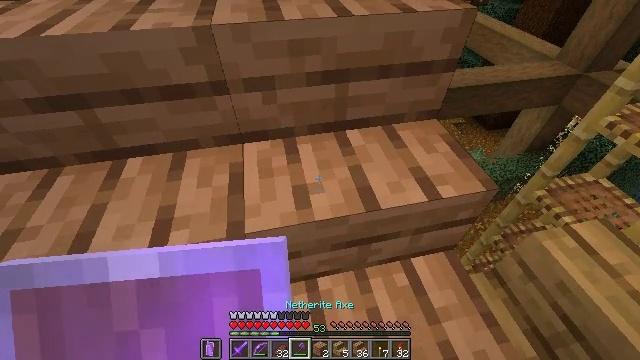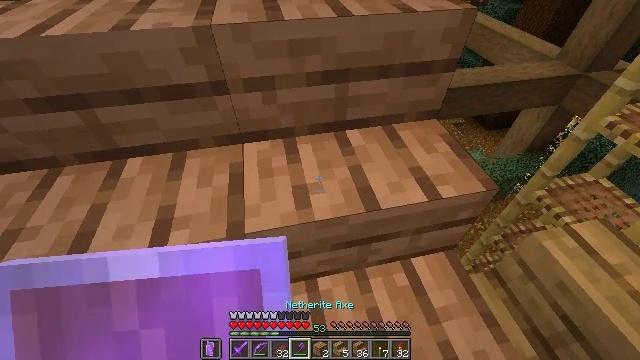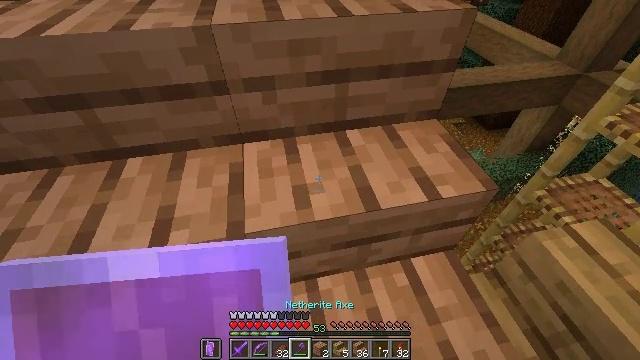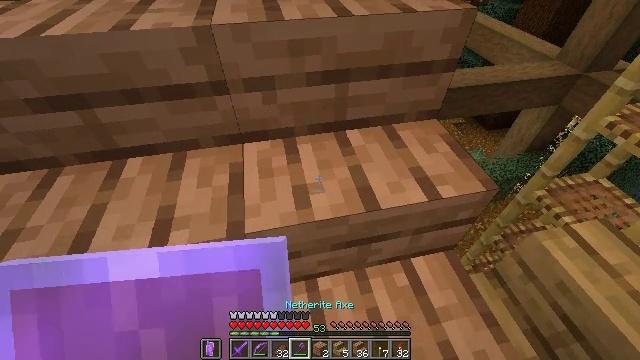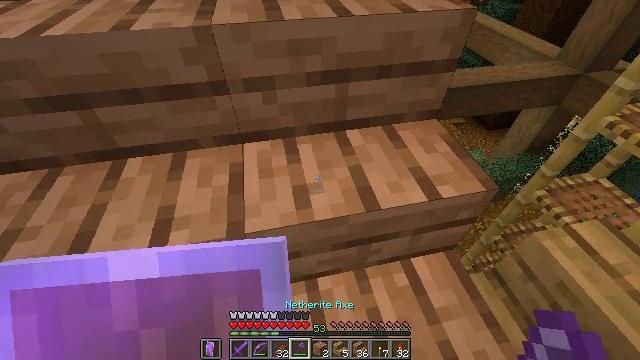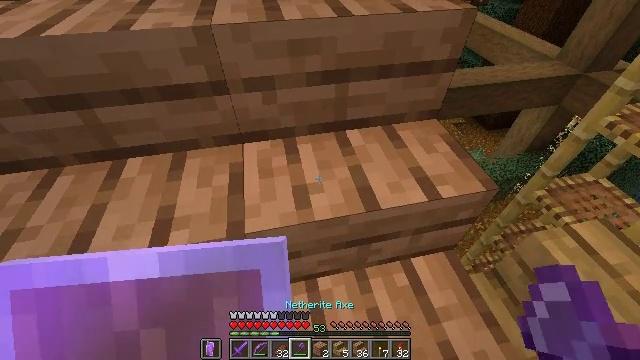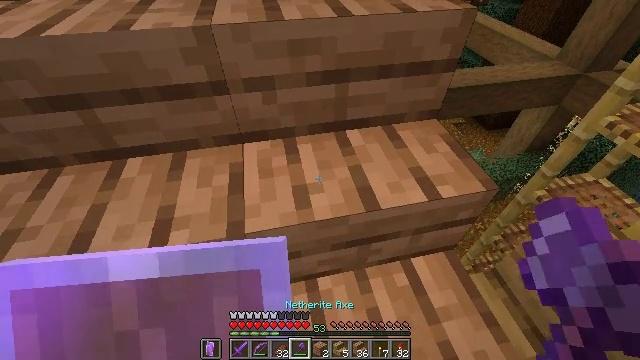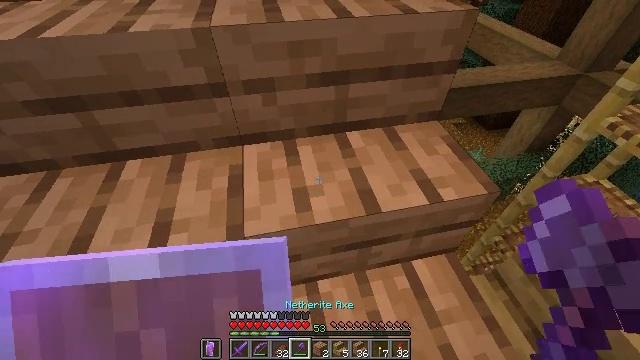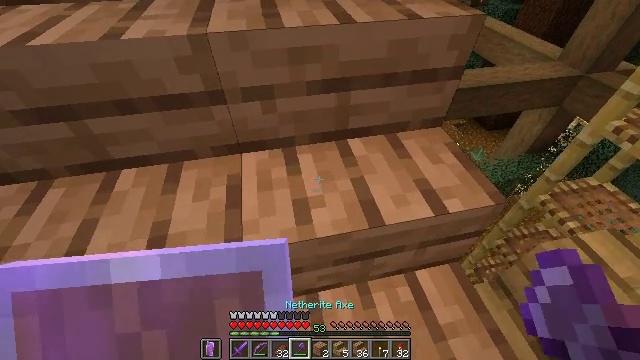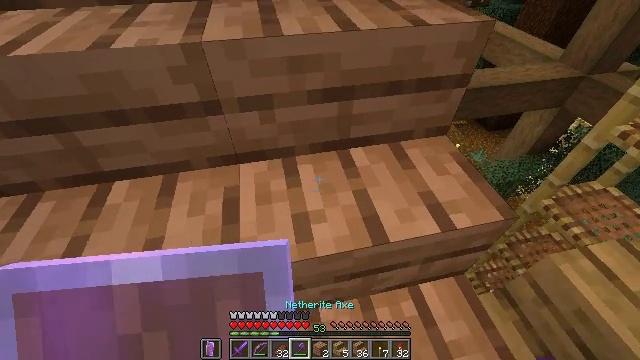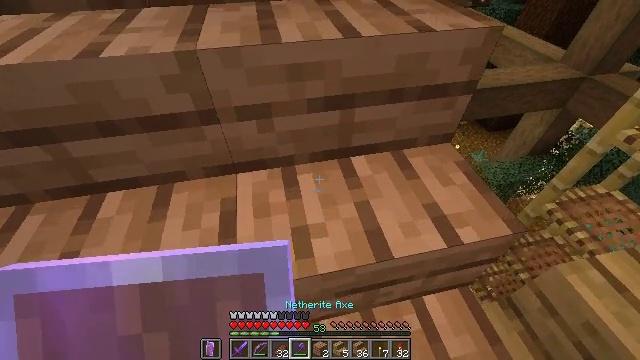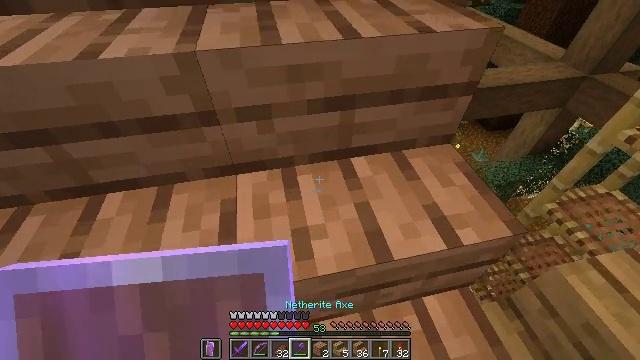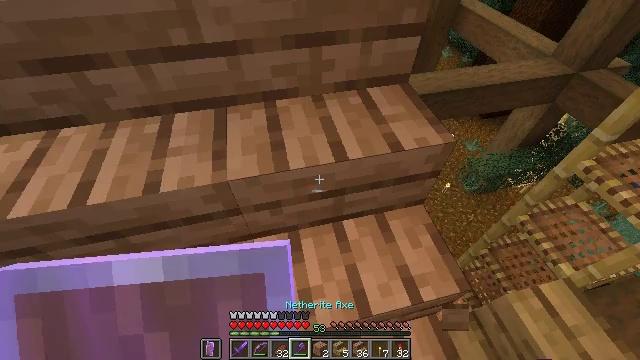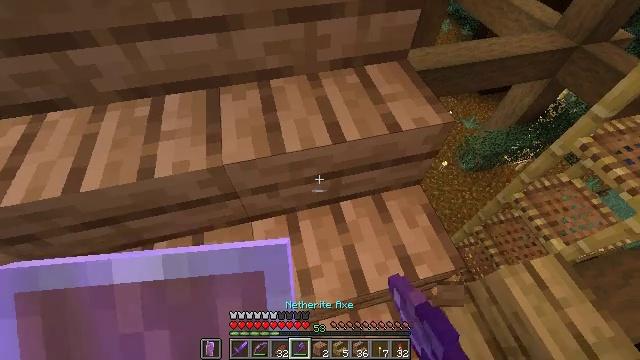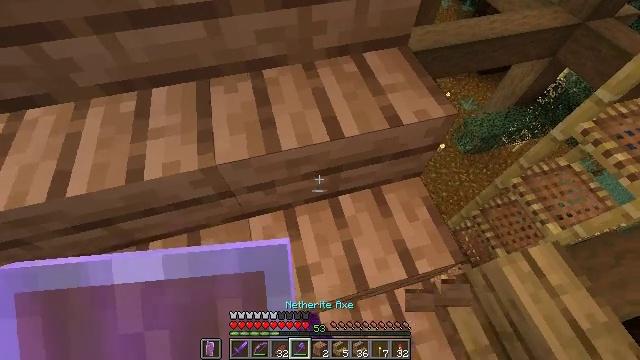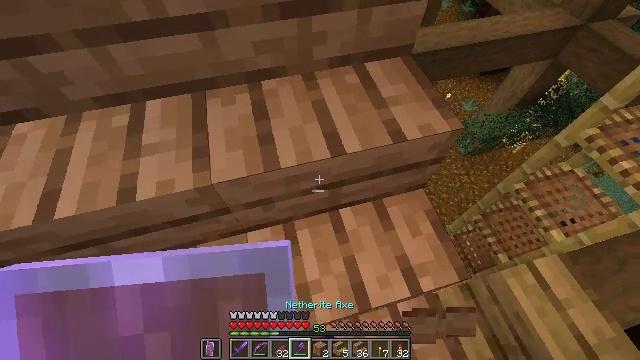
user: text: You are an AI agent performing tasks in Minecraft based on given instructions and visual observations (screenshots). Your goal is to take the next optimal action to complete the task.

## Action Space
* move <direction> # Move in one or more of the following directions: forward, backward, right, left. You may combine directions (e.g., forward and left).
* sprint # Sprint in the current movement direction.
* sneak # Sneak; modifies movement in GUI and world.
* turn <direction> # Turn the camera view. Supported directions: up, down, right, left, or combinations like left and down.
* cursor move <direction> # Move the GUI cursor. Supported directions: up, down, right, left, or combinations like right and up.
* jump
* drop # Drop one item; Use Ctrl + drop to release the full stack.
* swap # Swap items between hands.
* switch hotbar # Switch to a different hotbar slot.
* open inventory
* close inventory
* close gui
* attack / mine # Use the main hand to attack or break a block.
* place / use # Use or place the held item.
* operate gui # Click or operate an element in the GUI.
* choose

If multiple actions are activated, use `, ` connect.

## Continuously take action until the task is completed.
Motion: motion action
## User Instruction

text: Gather the jungle stairs to use elsewhere.
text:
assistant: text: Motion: sneak
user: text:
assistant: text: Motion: sneak
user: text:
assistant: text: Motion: sneak
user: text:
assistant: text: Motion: sneak
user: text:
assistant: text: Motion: sneak
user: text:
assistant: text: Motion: sneak
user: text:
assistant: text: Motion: move forward, sneak
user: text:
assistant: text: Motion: move forward, sneak
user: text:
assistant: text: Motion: move forward, sneak
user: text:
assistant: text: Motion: move forward, sneak
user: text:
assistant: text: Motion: move forward, sneak
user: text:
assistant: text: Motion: move forward, sneak, turn right and down, attack / mine
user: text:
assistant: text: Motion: move forward, sneak, turn right and down, attack / mine
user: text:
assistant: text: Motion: move forward, sneak, turn right and down, attack / mine
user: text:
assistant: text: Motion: move forward, sneak, attack / mine
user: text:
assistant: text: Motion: move forward, sneak, attack / mine
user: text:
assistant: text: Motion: sneak
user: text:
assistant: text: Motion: sneak
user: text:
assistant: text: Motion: sneak
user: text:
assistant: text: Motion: sneak
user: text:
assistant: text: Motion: sneak, attack / mine
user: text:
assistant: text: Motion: sneak, attack / mine
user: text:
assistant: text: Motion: sneak, attack / mine
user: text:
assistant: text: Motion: sneak, attack / mine
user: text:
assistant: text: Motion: sneak
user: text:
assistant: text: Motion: sneak
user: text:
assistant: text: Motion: sneak